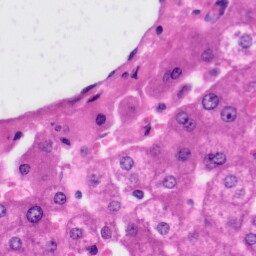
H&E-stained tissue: Liver